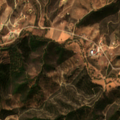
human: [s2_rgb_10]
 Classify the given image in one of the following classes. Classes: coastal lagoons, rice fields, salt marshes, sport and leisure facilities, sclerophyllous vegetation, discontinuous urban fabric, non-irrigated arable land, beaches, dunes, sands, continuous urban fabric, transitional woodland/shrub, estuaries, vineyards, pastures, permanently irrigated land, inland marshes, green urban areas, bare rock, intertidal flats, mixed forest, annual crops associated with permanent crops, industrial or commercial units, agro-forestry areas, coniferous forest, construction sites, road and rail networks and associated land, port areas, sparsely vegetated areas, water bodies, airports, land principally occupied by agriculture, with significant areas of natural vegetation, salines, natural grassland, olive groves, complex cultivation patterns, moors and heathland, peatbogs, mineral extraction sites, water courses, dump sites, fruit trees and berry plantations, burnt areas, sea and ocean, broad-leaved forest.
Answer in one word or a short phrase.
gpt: land principally occupied by agriculture, with significant areas of natural vegetation, broad-leaved forest, sclerophyllous vegetation, transitional woodland/shrub